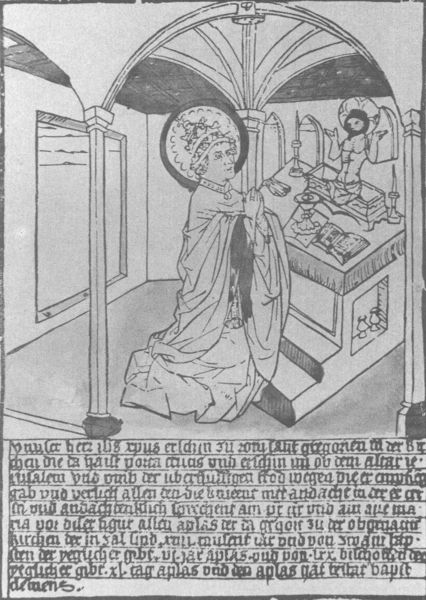
Titel: Die Messe des Hl. Gregor
Institution: München, Staatliche Graphische Sammlung
Schlagwörter: hand, mann, fenster, grau, pfeiler, raum, schwarz, säule, säulen, weiss, blick, bibel, tot, hände, kirche, figur, gewand, kelch, krone, schrift, bogen, linien, treppe, bischof, könig, kerze, kerzen, leuchter, stufe, stufen, buch, glaube, religion, schwarzweiß, text, knien, holzdecke, gebet, altar, heiligenschein, nimbus, spitzbogen, christus, jesus, christlich, andacht, messe, priester, erscheinung, heiliger, mitra, verehrung, anbetung, betend, kelche, demut, latein, glorie, wandlung, pabst, wandlung#